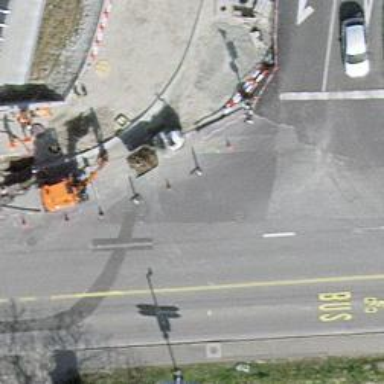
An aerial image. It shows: Crossing with traffic signals.